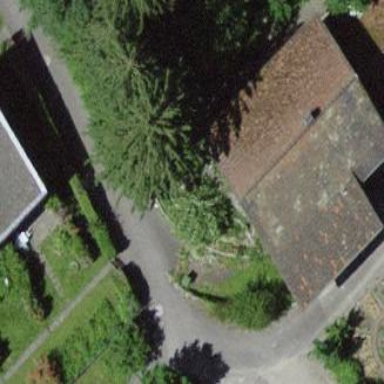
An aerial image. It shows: Part of building.